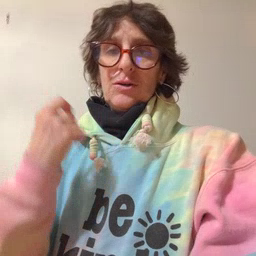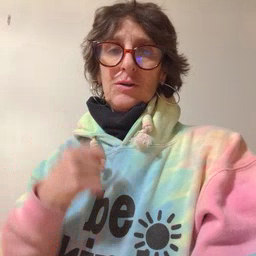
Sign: dryer